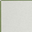
Piece: xx